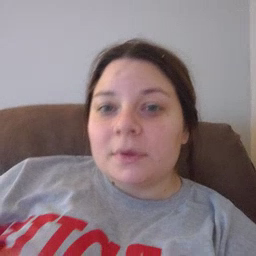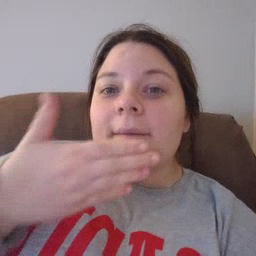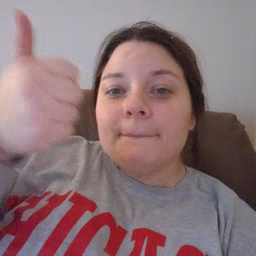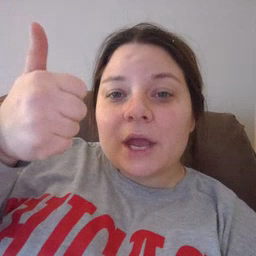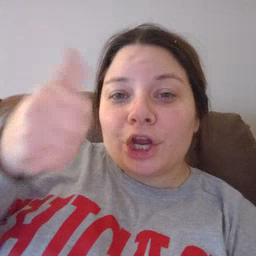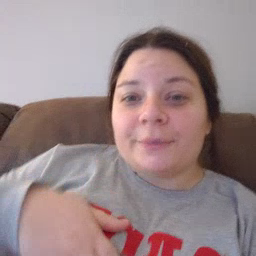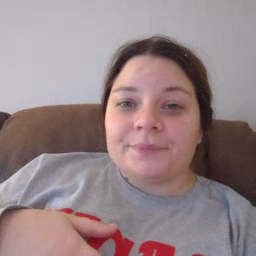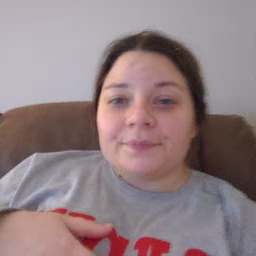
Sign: better